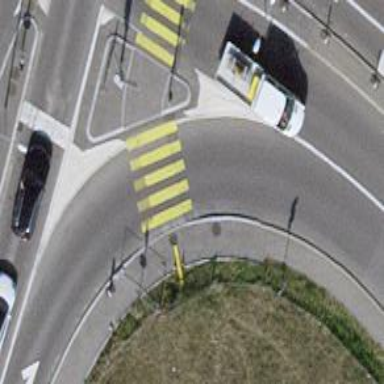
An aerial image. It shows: Zebra crossing on the road.